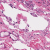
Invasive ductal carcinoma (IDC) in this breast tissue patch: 0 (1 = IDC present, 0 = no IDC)